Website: macys
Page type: gifting
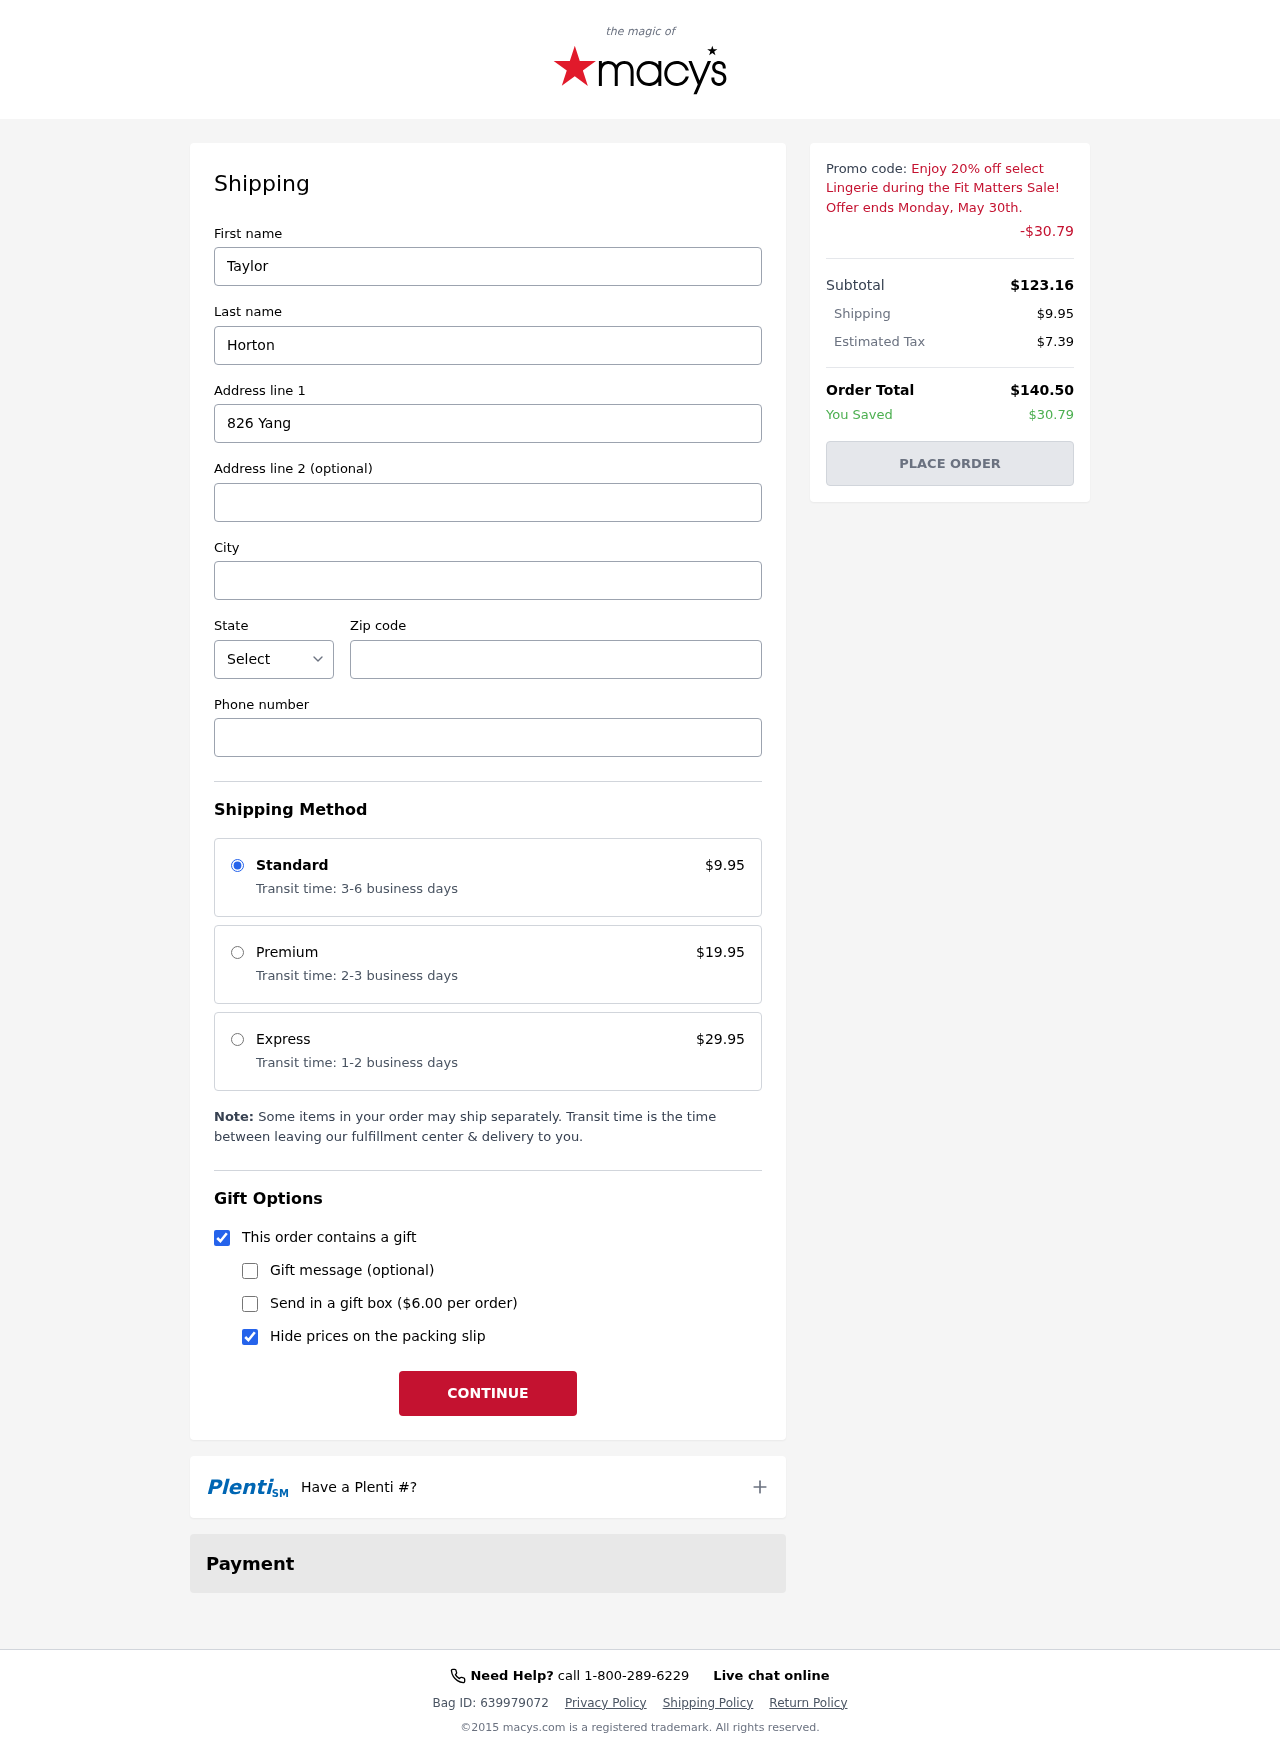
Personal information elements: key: PII_CITY
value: New Christopherside
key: PII_FIRSTNAME
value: Taylor
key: PII_LASTNAME
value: Horton
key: PII_PHONE
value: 3534595874
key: PII_POSTCODE
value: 21057
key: PII_STATE_ABBR
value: AS
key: PII_STREET
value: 826 Yang Common Apt. 397
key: PII_STREET2
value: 3440 Christopher Common
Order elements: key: ORDER_SHIPPING_COST
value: $9.95
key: ORDER_DISCOUNT
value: -$30.79
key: ORDER_SUBTOTAL
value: $123.16
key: ORDER_TAX
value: $7.39
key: ORDER_TOTAL
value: $140.50
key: ORDER_SAVINGS
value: $30.79